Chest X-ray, AP view. Patient: 45 years old, sex M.
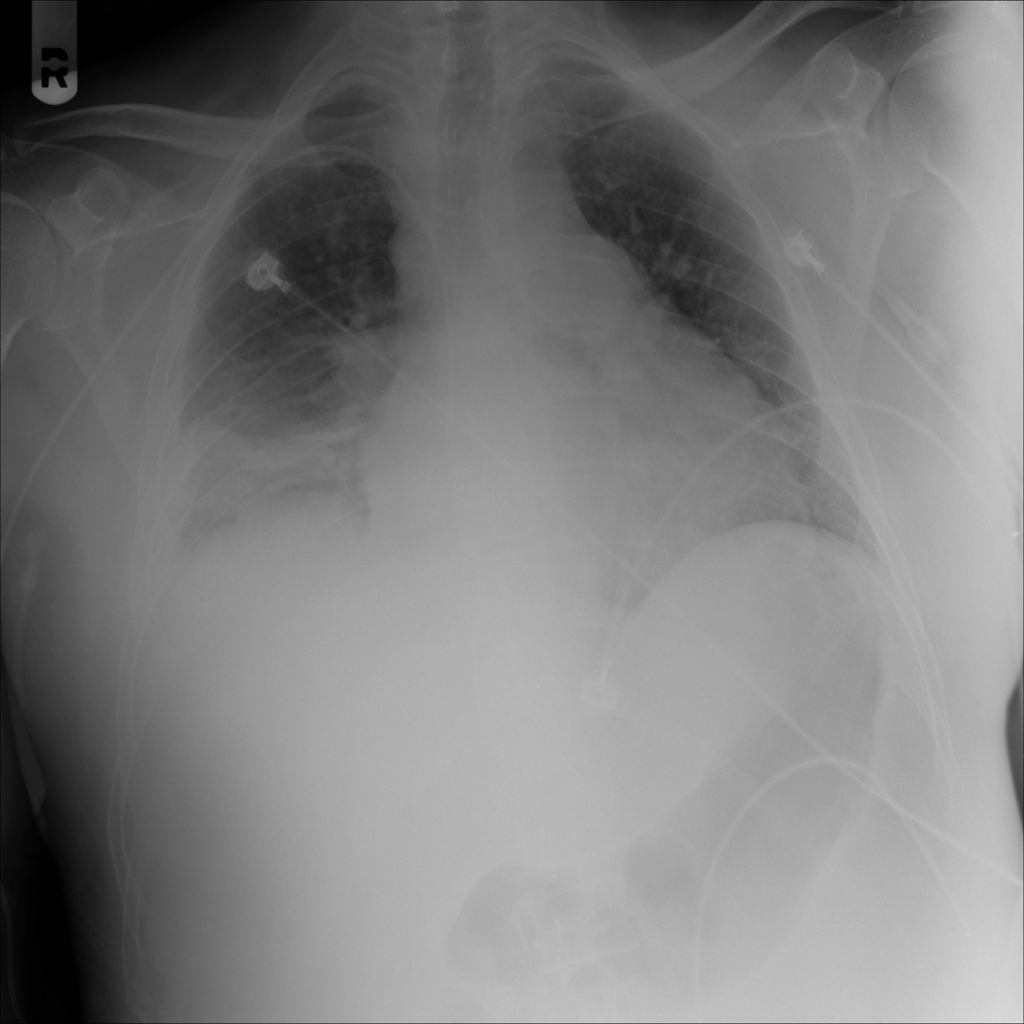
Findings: Atelectasis, Effusion